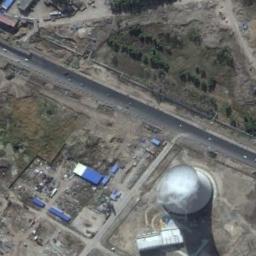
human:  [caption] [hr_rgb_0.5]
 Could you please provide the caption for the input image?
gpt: The thermal power station is on the grass next to some buildings with white mist above .

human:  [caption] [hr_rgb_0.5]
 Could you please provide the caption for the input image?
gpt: Many buildings are near the thermal power station .

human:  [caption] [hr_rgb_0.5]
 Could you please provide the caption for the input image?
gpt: There are rows of blue or red buildings on one side of the two thermal power stations .

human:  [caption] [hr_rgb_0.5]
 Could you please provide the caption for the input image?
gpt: There is a factory building in a thermal power station and a cooling tower is steaming .

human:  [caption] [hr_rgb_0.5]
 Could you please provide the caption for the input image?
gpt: A thermal power station with a chimney .